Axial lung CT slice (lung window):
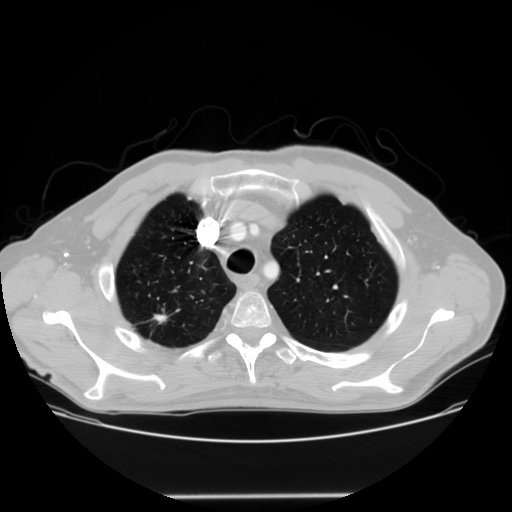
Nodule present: yes
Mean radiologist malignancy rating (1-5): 3.75